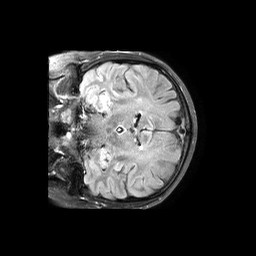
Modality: FLAIR
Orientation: coronal
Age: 62
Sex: male
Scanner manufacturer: philips
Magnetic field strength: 3 T
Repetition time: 11 s
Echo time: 0.12 s